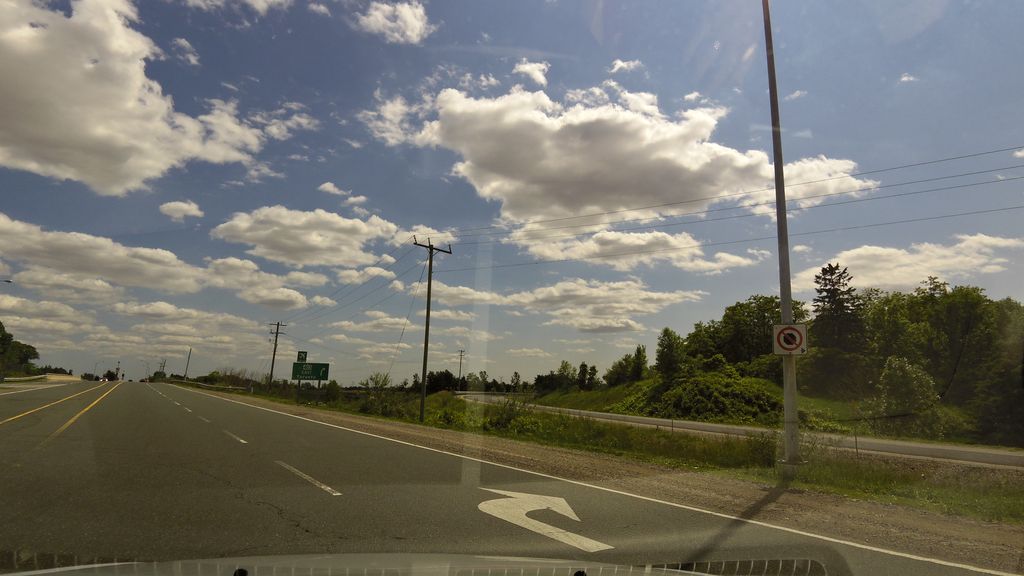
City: hamilton